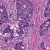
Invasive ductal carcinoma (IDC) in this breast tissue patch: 1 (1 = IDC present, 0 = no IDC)